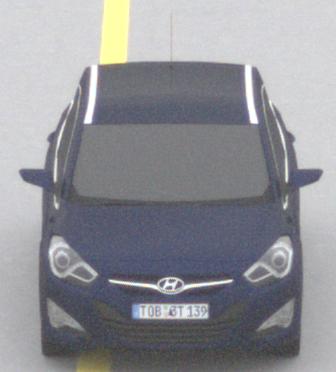
Make: Hyundai
Model: i40 Kombi 1.6 GDI
Detailed model: i40 (VF) Kombi
Model produced from: 2012/08
Model produced until: 2013/09
Doors: 5
Color: blue
Road condition: dry road
Daytime: midday
Contrast: low contrast